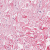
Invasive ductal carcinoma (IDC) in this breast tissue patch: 0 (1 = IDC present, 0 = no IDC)